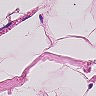
Metastatic tissue present: no